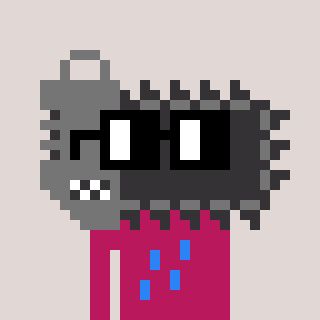
a pixel art character with square black glasses, a chainsaw-shaped head and a darkpink-colored body on a warm background